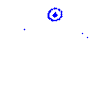
Particle: electron